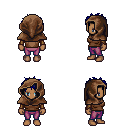
a pixel art fantasy rpg character, female body template, human, dark skin, brown pirate shirt, magenta pants, blue bedhead hairstyle, cloth hood, cloth bracers, four views (front, back, left, right), 2x2 character sprite sheet, small pixel art, hard edges, no anti-aliasing